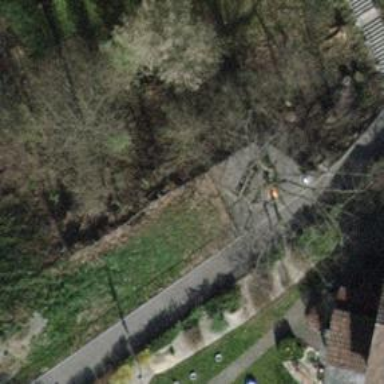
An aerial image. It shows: Bench.